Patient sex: M
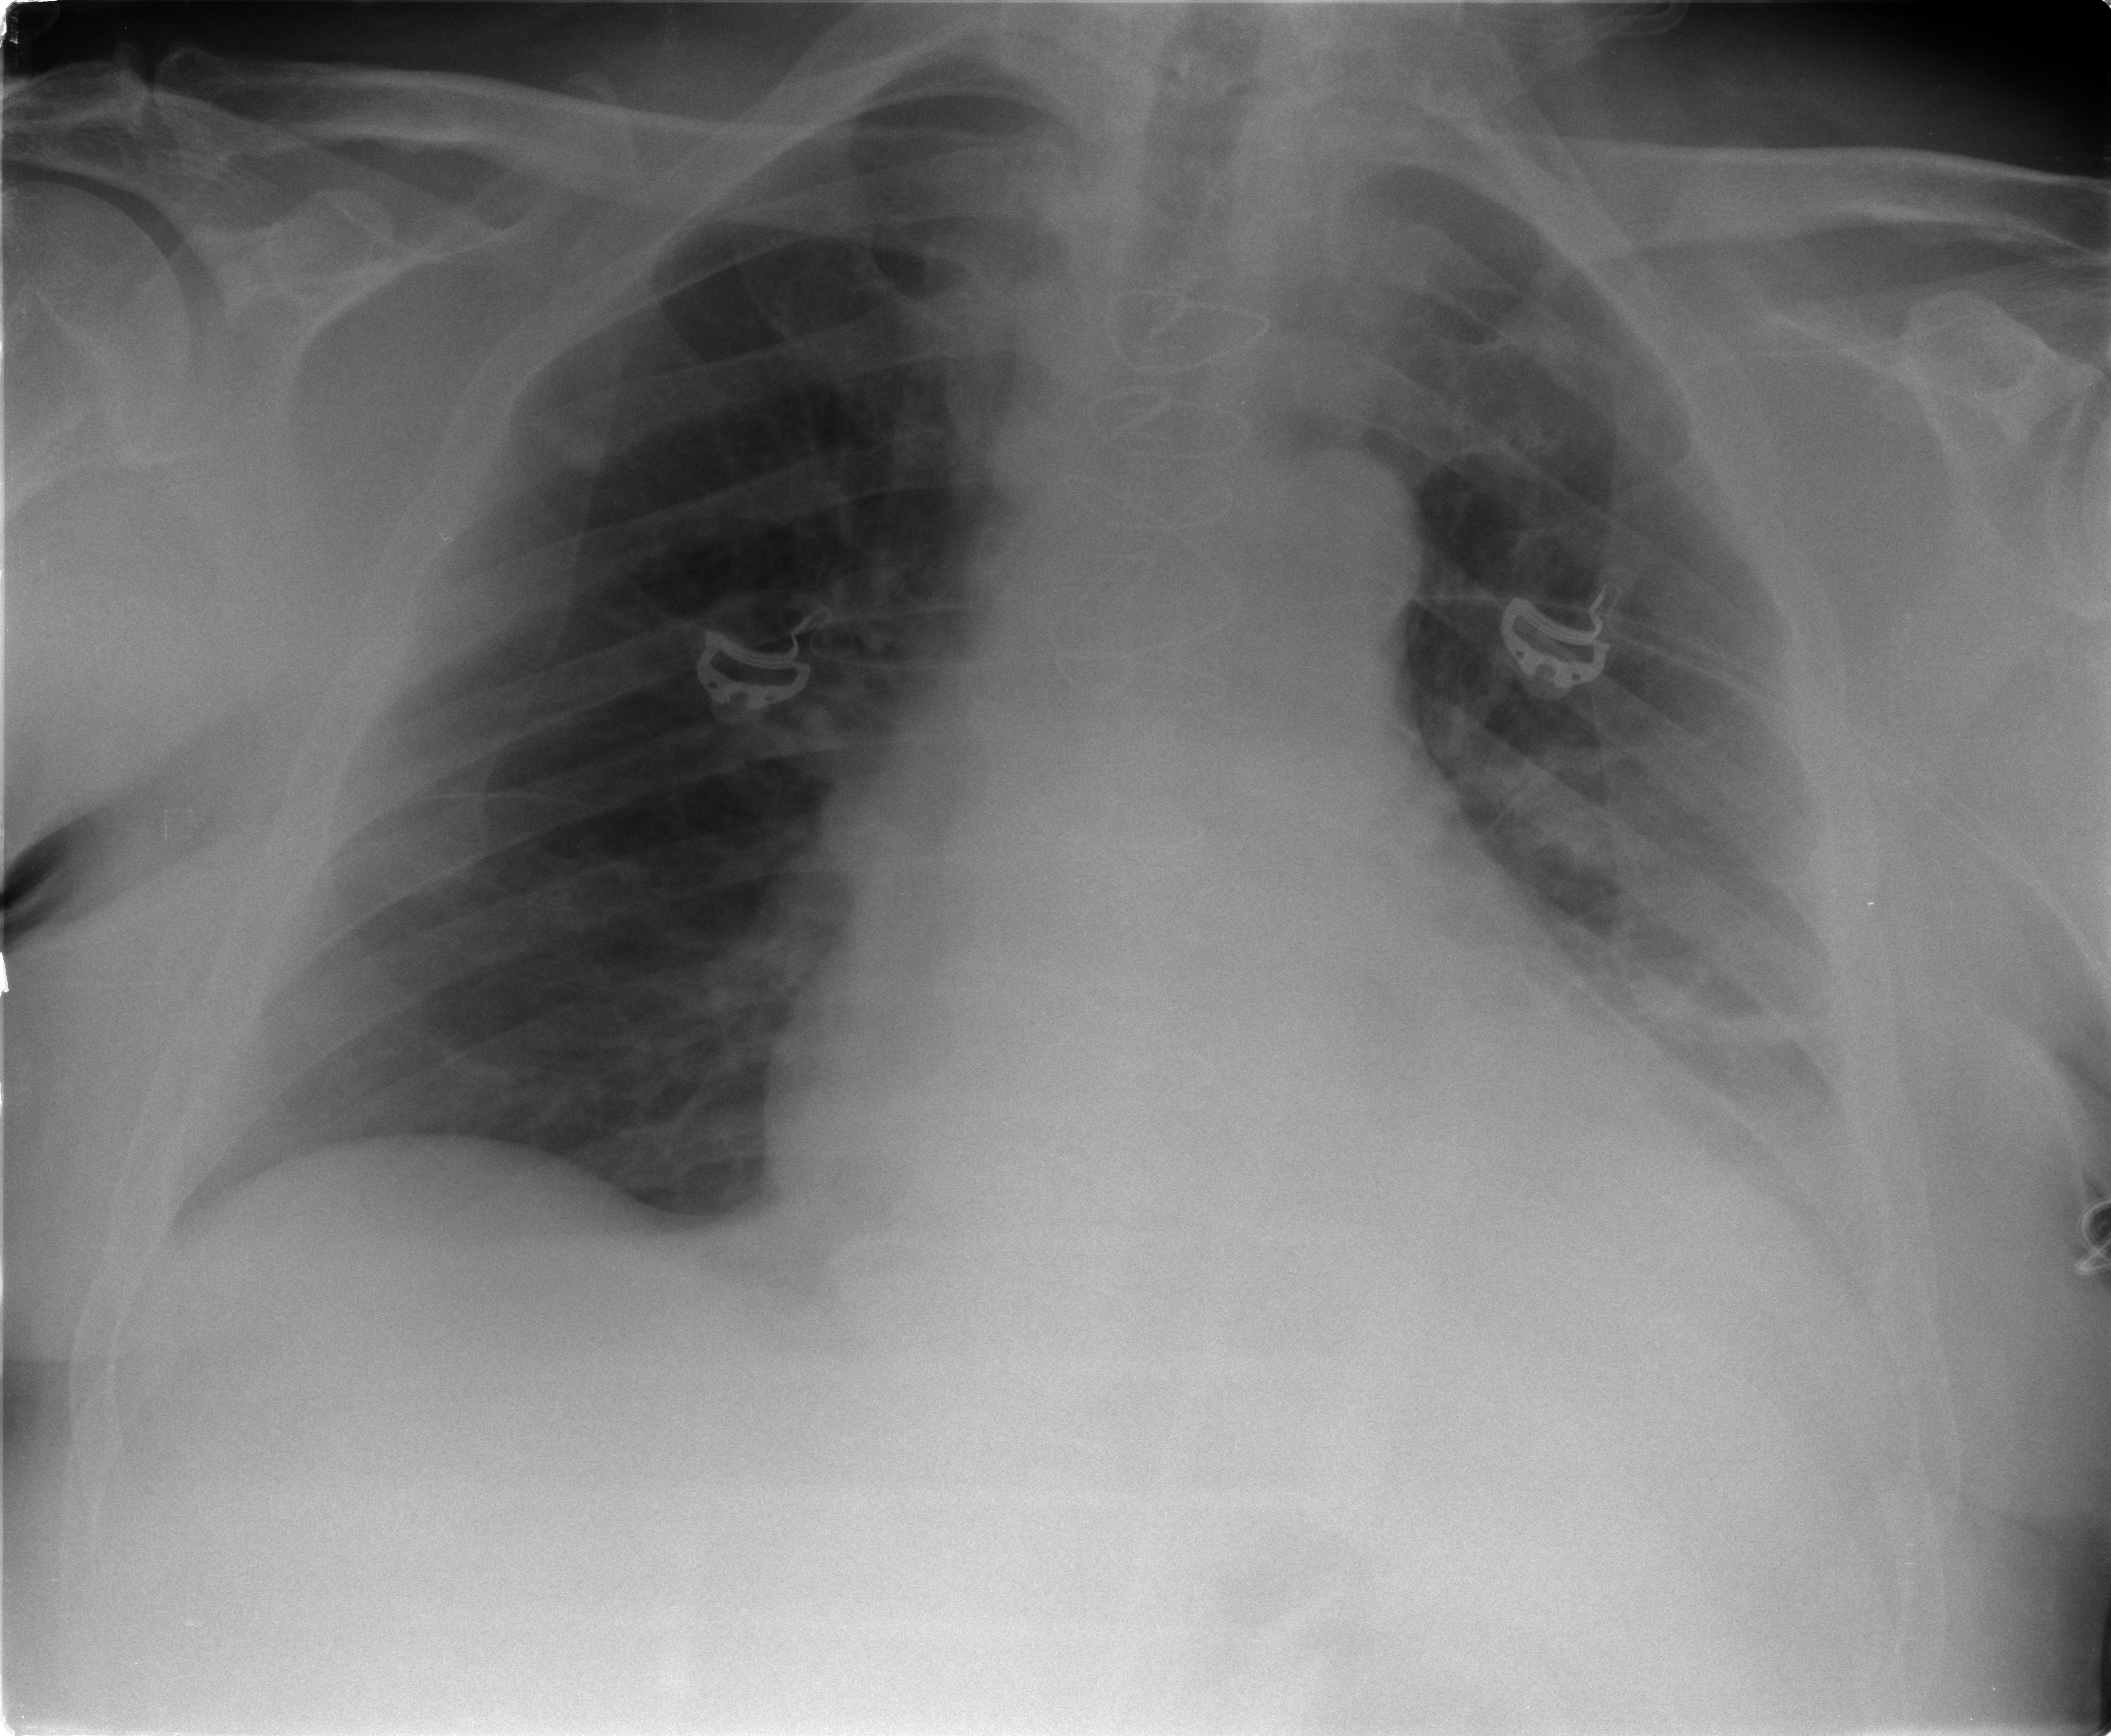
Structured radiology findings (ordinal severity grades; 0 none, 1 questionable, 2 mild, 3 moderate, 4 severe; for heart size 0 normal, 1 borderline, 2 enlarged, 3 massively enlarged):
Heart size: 2
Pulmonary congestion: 2
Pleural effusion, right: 0
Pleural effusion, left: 2
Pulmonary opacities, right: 0
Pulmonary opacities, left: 2
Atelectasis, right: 0
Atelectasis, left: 2